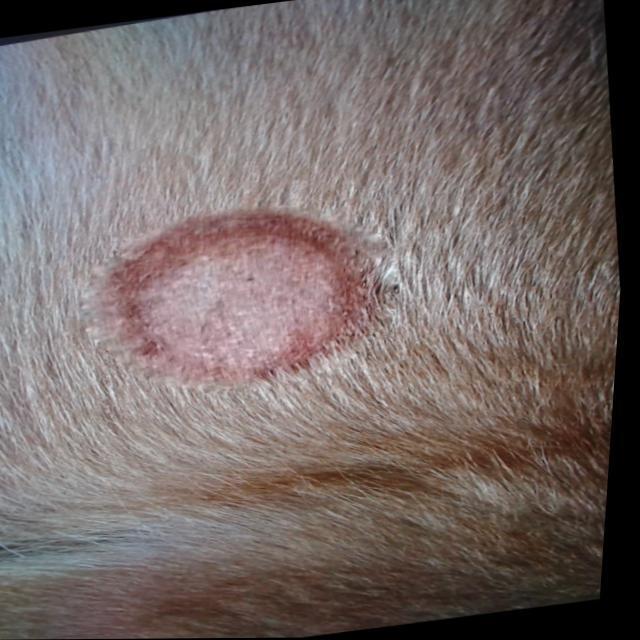
Canine ringworm (Dermatophytosis) — fungal infection caused by Microsporum or Trichophyton. Presents with circular alopecia, scaling, crusting, and broken hairs.